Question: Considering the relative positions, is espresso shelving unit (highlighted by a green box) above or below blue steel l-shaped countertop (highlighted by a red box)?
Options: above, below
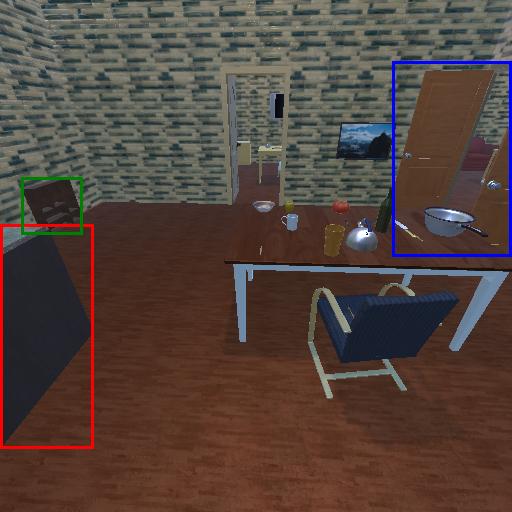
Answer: above